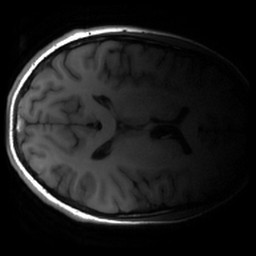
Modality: T1w
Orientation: axial